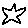
Label: star